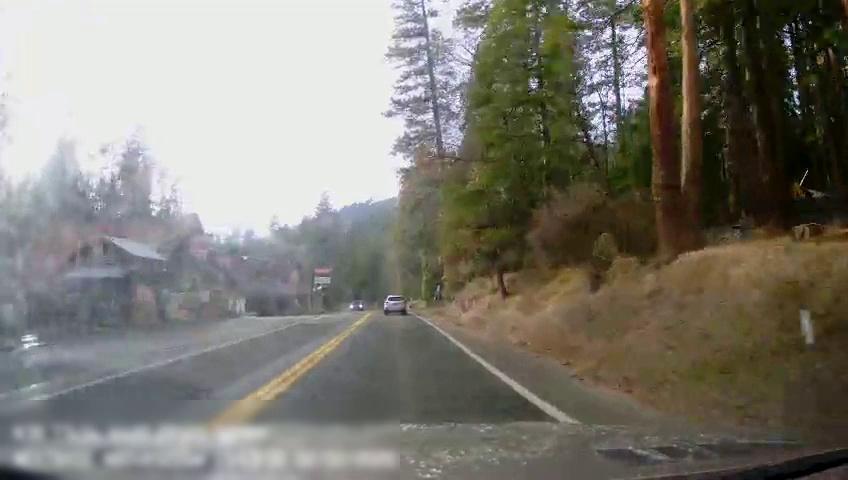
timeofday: Day
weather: Sunny
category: Drivable Space
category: Vehicles | Car
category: Vehicles | Car
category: Lanes | Opposite Lane
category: Lanes | Current Lane
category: Lanes | Current Lane
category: Lanes | Current Lane